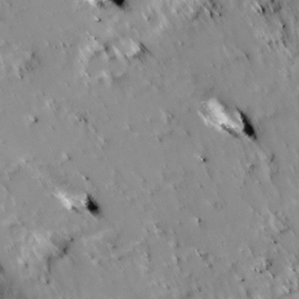
Label: non_frost